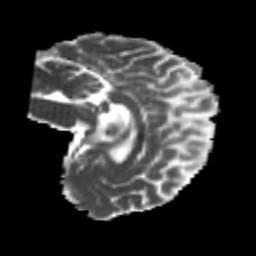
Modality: MD
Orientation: sagittal
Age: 24
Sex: female
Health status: healthy
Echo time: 0.074 s